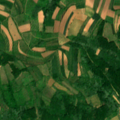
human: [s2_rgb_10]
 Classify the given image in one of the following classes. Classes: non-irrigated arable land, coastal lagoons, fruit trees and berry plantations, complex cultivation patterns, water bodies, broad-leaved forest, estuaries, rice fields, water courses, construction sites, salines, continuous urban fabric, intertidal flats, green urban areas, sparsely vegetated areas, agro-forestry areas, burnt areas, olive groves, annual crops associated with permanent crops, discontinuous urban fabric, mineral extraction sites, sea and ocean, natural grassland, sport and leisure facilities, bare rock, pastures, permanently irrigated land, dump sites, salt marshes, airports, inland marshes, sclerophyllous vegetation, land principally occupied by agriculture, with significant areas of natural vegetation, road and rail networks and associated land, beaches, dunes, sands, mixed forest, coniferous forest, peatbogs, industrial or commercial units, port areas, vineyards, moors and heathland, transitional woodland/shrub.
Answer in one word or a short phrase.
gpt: complex cultivation patterns, land principally occupied by agriculture, with significant areas of natural vegetation, broad-leaved forest